Field crop: maize
Growth stage: 2
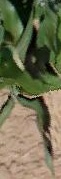
Species: maize